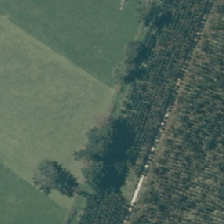
Land cover: shortrotation_cropland